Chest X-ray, PA view. Patient: 48 years old, sex F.
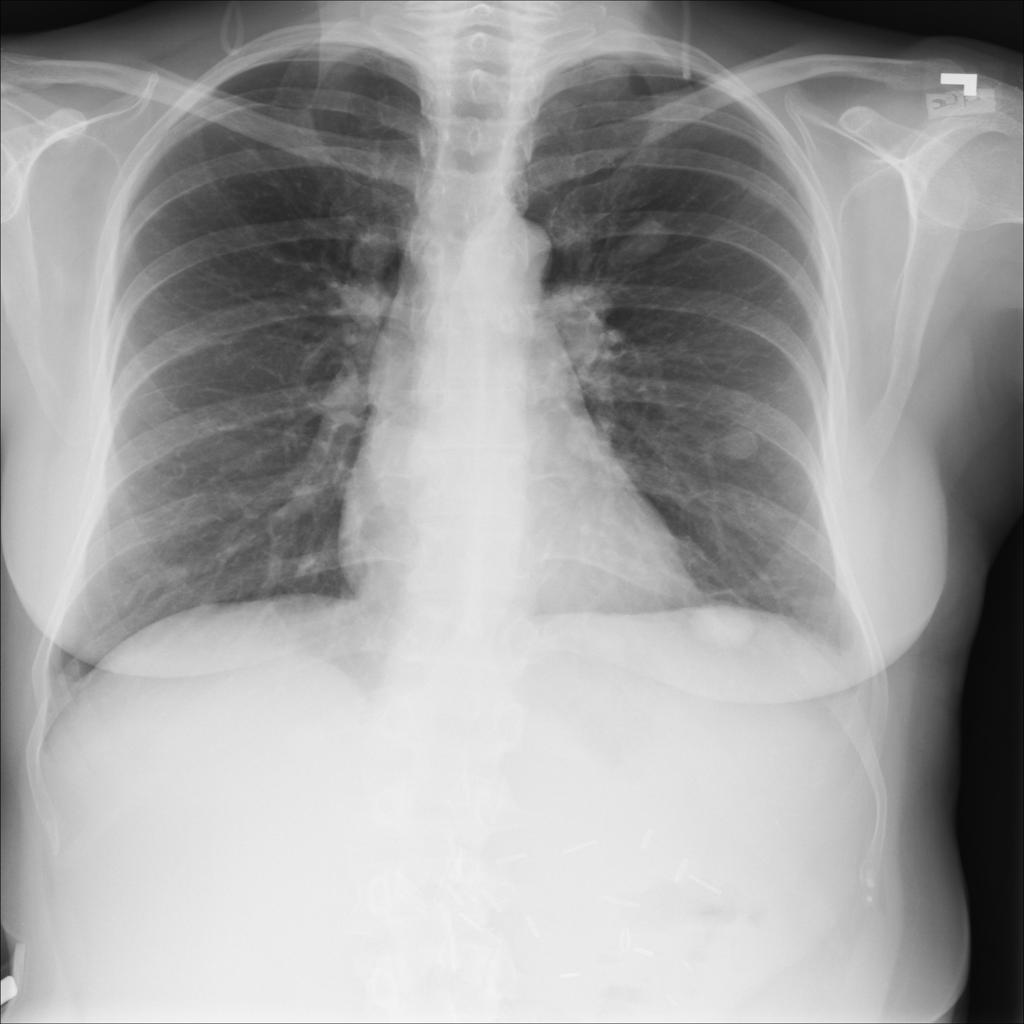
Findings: Effusion, Nodule